Question: I am using C# and .Net in a windows form application
and I have an Index
this index is an array of lines each line is a label on the Form
each label width is the same and must be the same with the Form width
and this index must appear on my form like this :

my problem is :
i want the the "text" to be exactly on the left and the the "number" to be exactly on the right
each line must be only one label
and the big problem is that each char have a different width so i can't know how much i must fill between the text and the number to make each label look exactly as I want
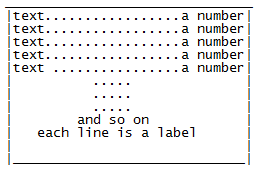
Answer: > each line must be only one label
While I think using 2 labels per "line" would be more elegant, you could solve this by having your labels use a fixed width font. This would make it so that each char was exactly the same width, and you could figure out how to "fill" appropriately.